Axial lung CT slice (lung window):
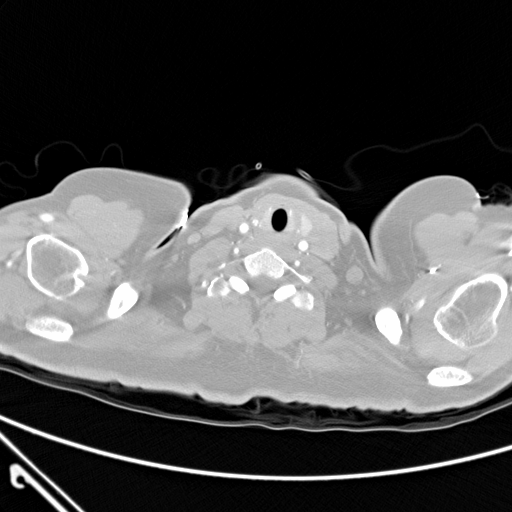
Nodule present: no